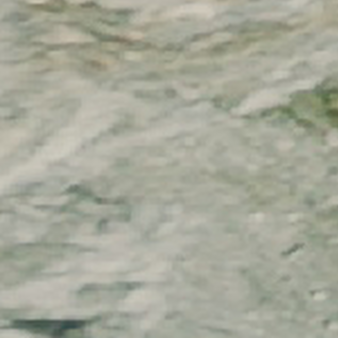
Label: other